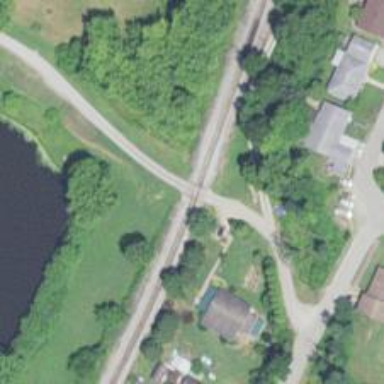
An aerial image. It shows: Level crossing along the railway.